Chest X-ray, AP view. Patient: 33 years old, sex F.
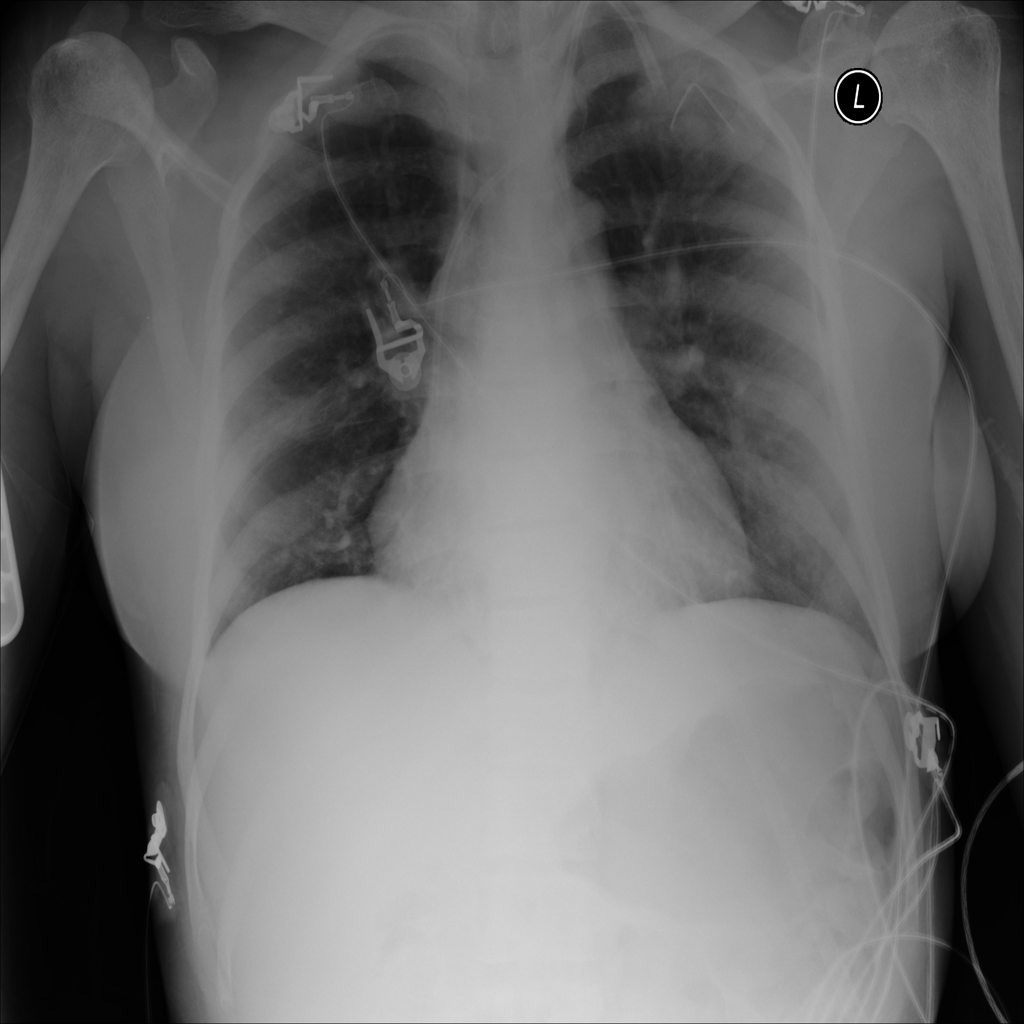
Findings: No Finding